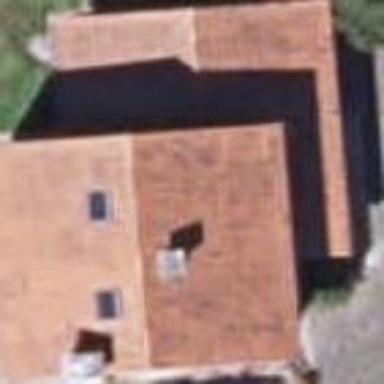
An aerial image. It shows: Simple and straightforward house.